The plot shows how the frequency content of a rotor-rig vibration signal evolves over time (STFT spectrogram). Diagnose the rotating machine from this image, choosing from: normal, misalignment, unbalance, looseness.
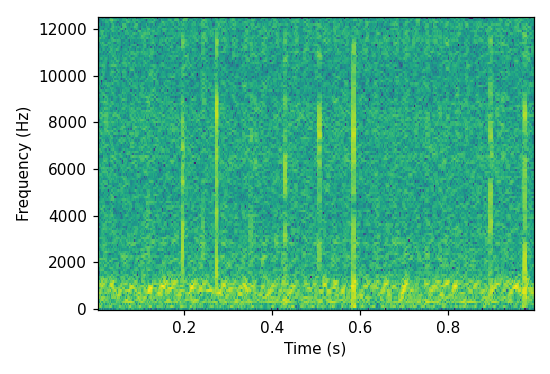
Answer: unbalance